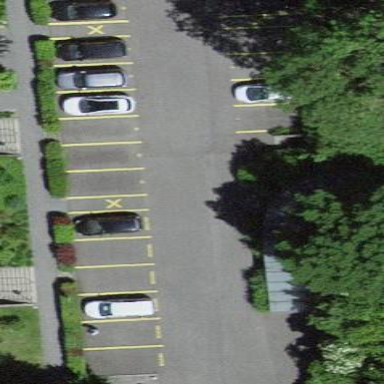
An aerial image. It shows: Paved parking area.